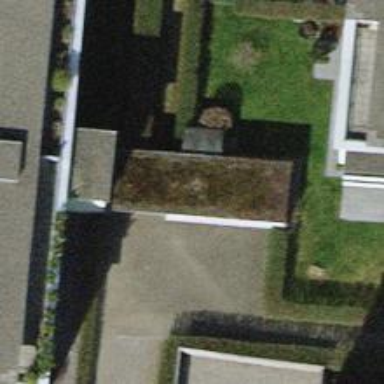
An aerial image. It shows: Hedge acting as barrier.